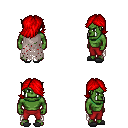
a pixel art fantasy rpg character, male body template, orc, green skin, gray tattered cape, red pants, red swoop hairstyle, gray slippers, four views (front, back, left, right), 2x2 character sprite sheet, small pixel art, hard edges, no anti-aliasing